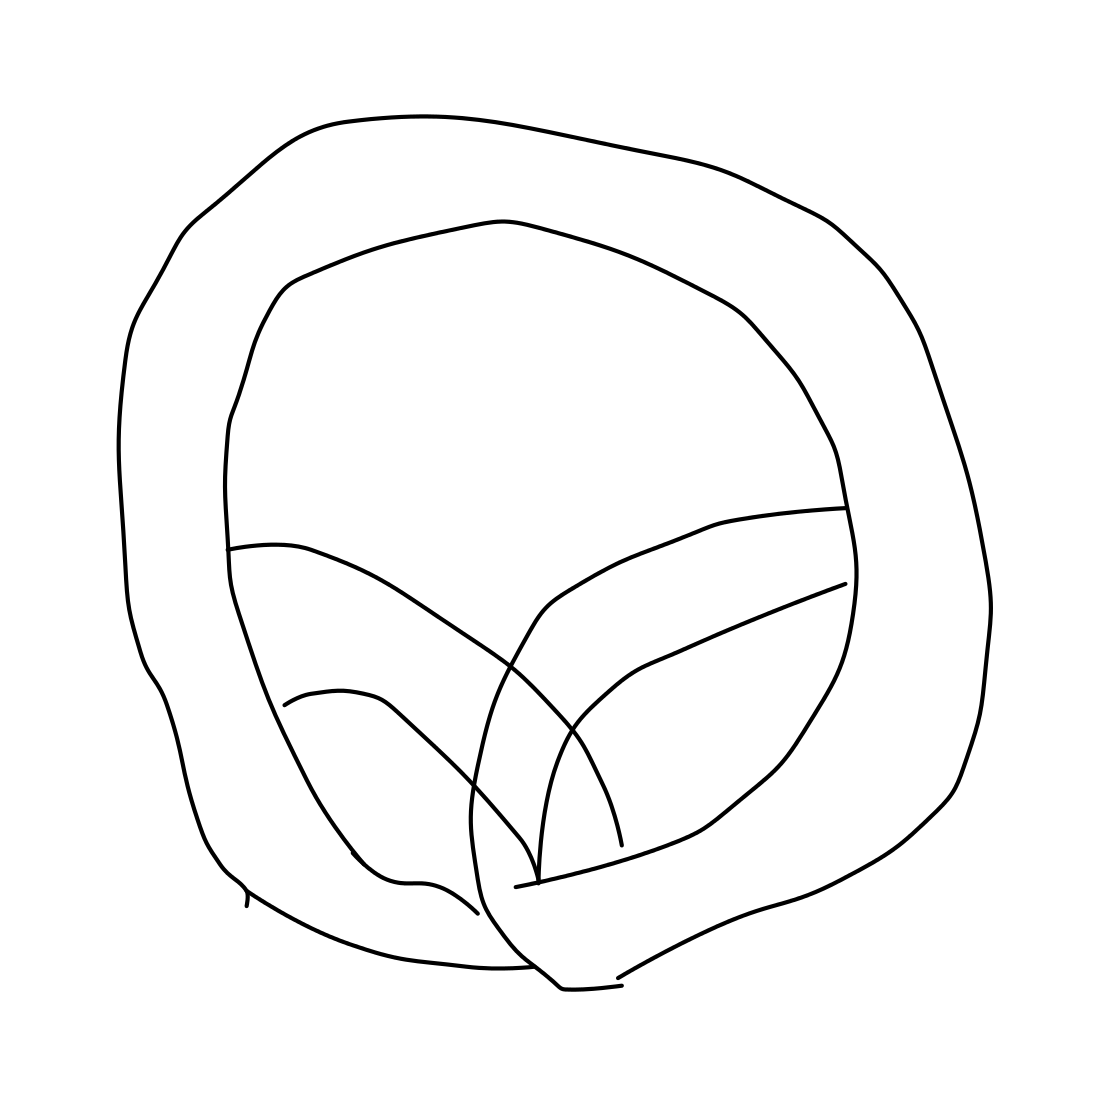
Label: pretzel